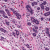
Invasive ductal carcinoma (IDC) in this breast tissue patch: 0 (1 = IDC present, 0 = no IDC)